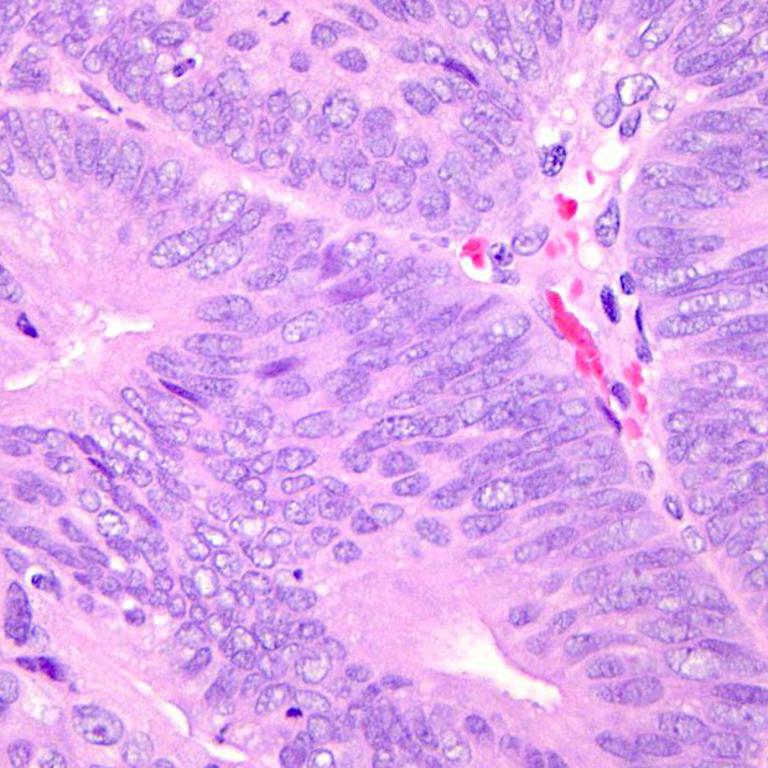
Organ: colon
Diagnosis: adenocarcinomas